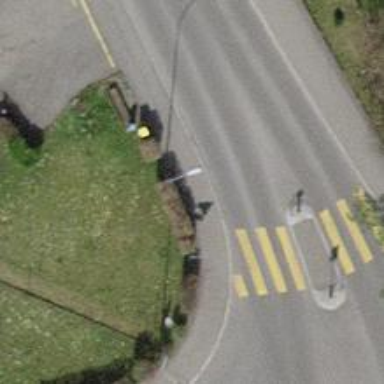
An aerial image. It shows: Post box is visible.